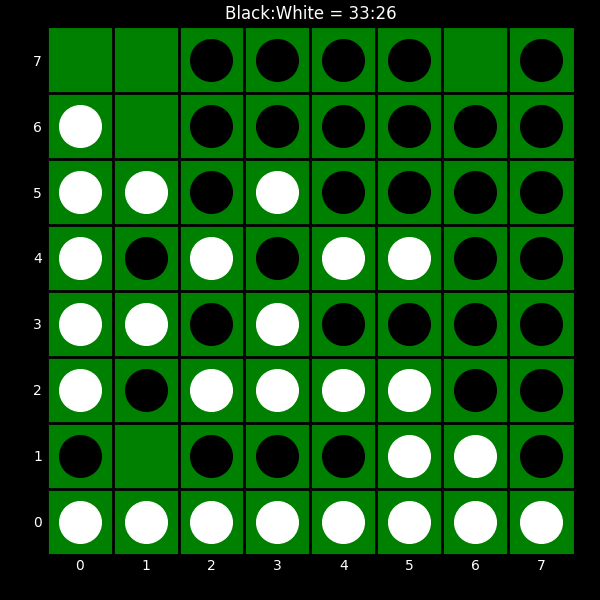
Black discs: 33
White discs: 26